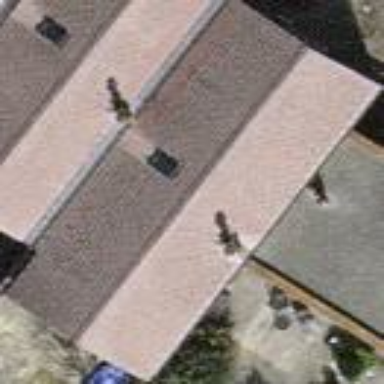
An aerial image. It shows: Gabled roof house.